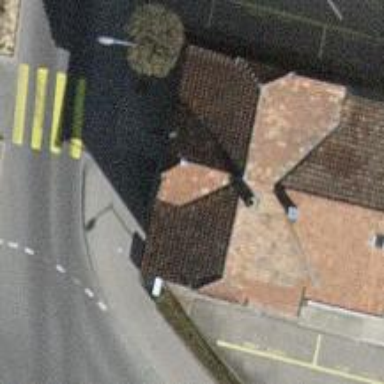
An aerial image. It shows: View of roof with edges.